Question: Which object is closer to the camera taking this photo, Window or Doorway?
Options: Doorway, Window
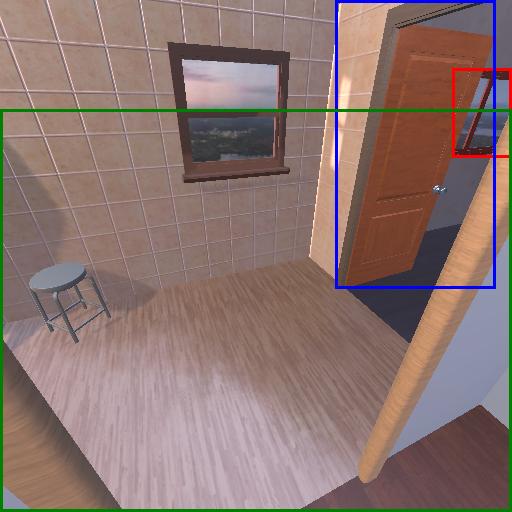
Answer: Doorway